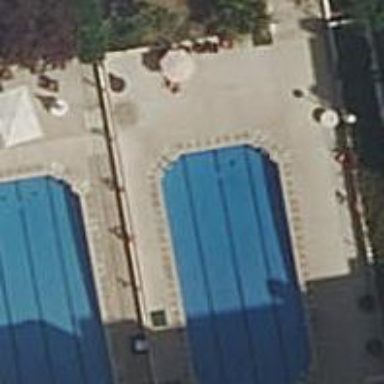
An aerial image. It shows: Swimming pool located in leisure land.